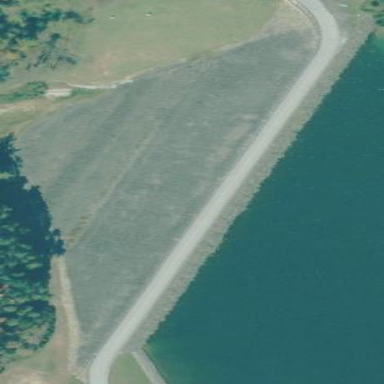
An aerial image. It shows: Dam across waterway.